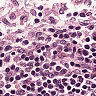
Metastatic tissue present: no